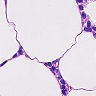
Metastatic tissue present: no